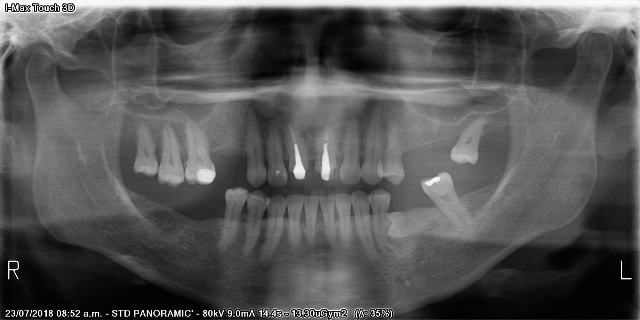
adult